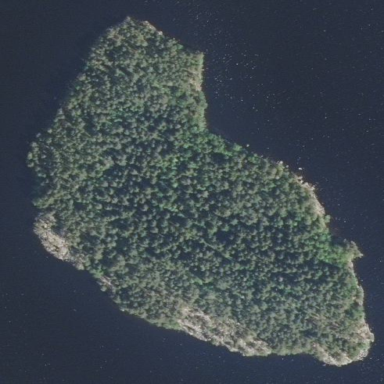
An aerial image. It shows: Islet surrounded by woodland.